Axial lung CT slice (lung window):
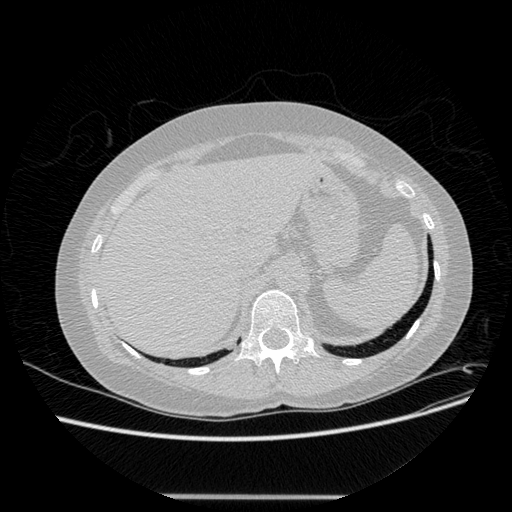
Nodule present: no